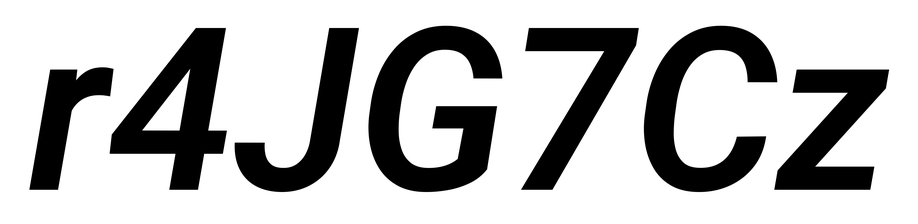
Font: Roboto-Italic_SemiBold_Italic